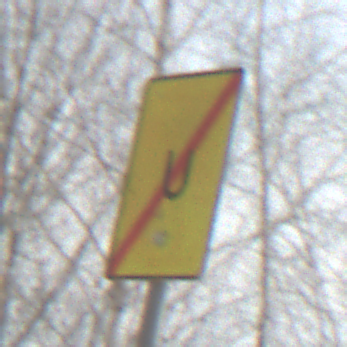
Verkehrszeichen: EndeUmleitung
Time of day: MorningAfternoon
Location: Outdoor (Nature)
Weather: PartlyCloudy
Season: Winter
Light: Natural